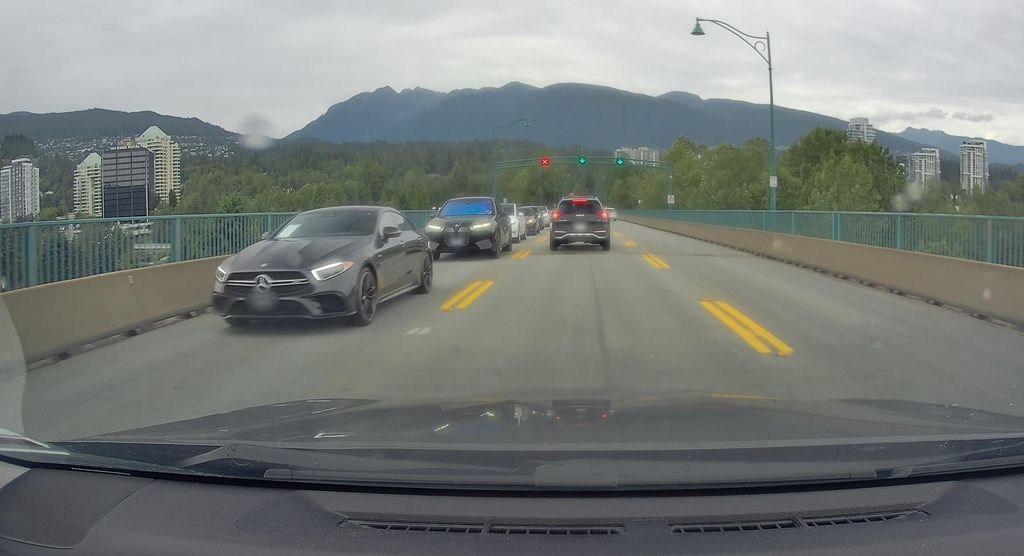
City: vancouver